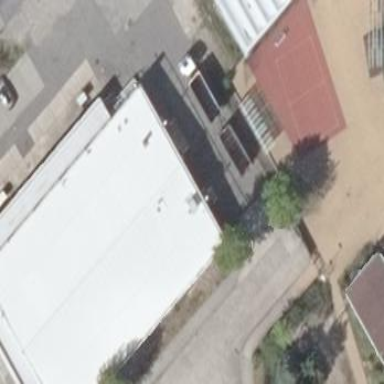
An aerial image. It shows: Warehouse.